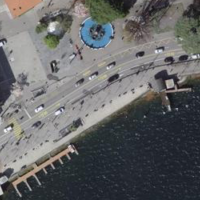
EUNIS habitat code: 53
Species observed at this site:
Corvus corone
Riparia riparia
Cyanistes caeruleus
Gypaetus barbatus
Fulica atra
Anas platyrhynchos
Sturnus vulgaris
Chloris chloris
Corvus cornix
Aegithalos caudatus
Buteo buteo
Coloeus monedula
Chroicocephalus ridibundus
Dendrocygna bicolor
Tachymarptis melba
Pittosporum tobira
Luscinia megarhynchos
Cygnus olor
Oxalis corniculata
Lantana camara
Parus major
Erithacus rubecula
Portulaca oleracea
Garrulus glandarius
Columba livia
Passer italiae
Ichthyaetus melanocephalus